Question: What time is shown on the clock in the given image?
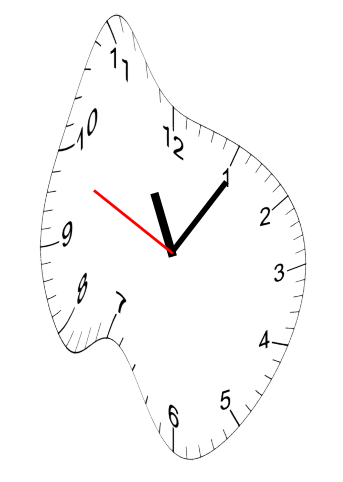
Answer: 11:05:49